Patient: sex F, age 29
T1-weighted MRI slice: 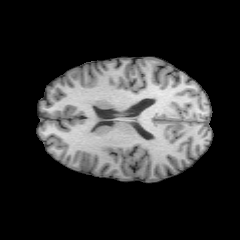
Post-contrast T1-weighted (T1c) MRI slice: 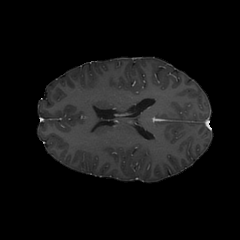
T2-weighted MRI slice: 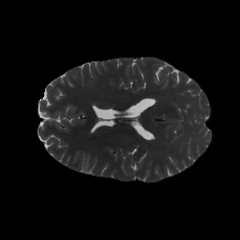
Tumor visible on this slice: no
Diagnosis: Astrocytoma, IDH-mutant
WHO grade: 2